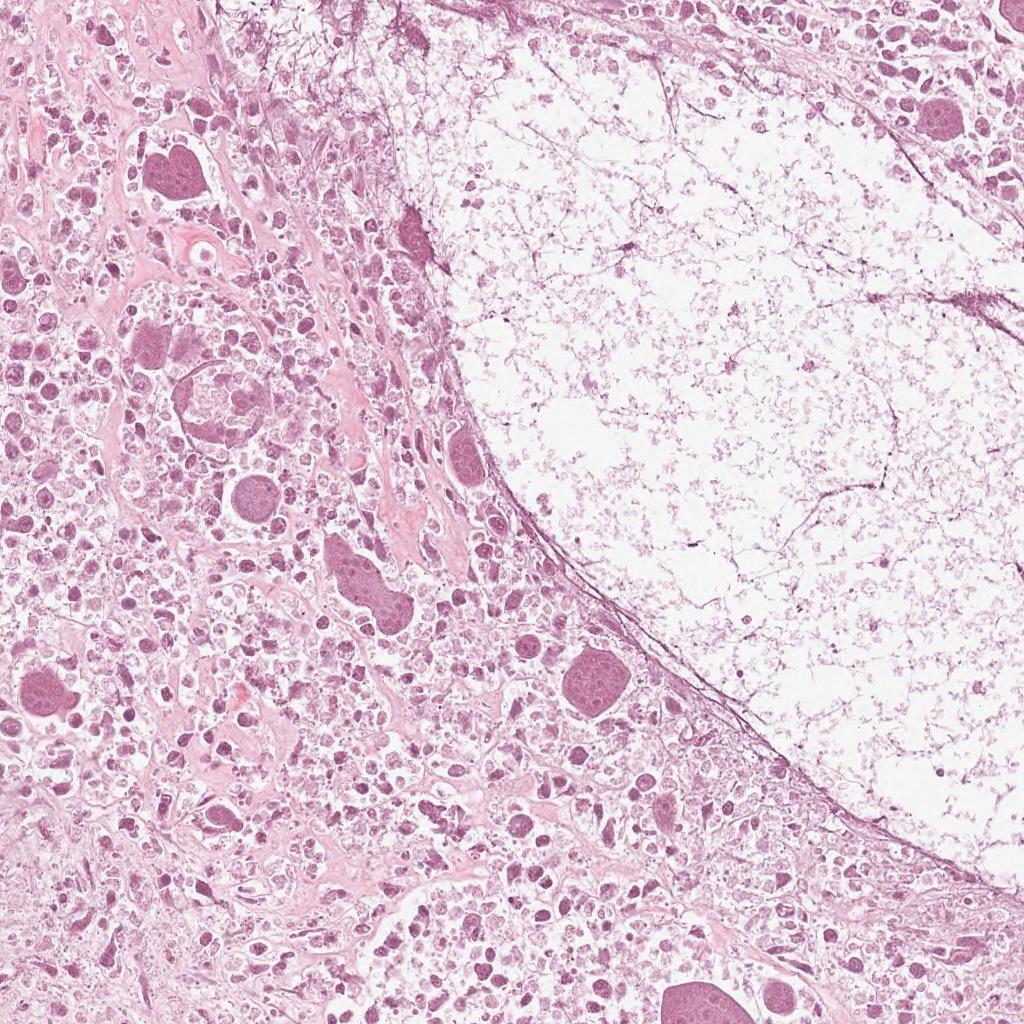
Label: Non-Viable-Tumor